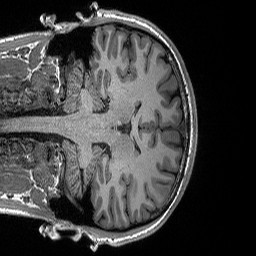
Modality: T1w
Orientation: coronal
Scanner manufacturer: siemens
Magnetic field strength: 3 T
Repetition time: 2.3 s
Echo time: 0.00288 s